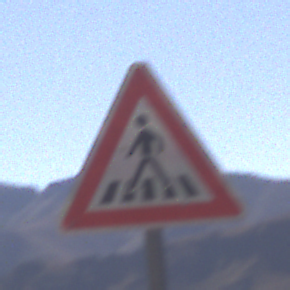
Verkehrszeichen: FussgaengerueberwegRechts
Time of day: MorningAfternoon
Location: Outdoor (Nature)
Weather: Clear
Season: NotSpecified
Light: Natural